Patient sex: M
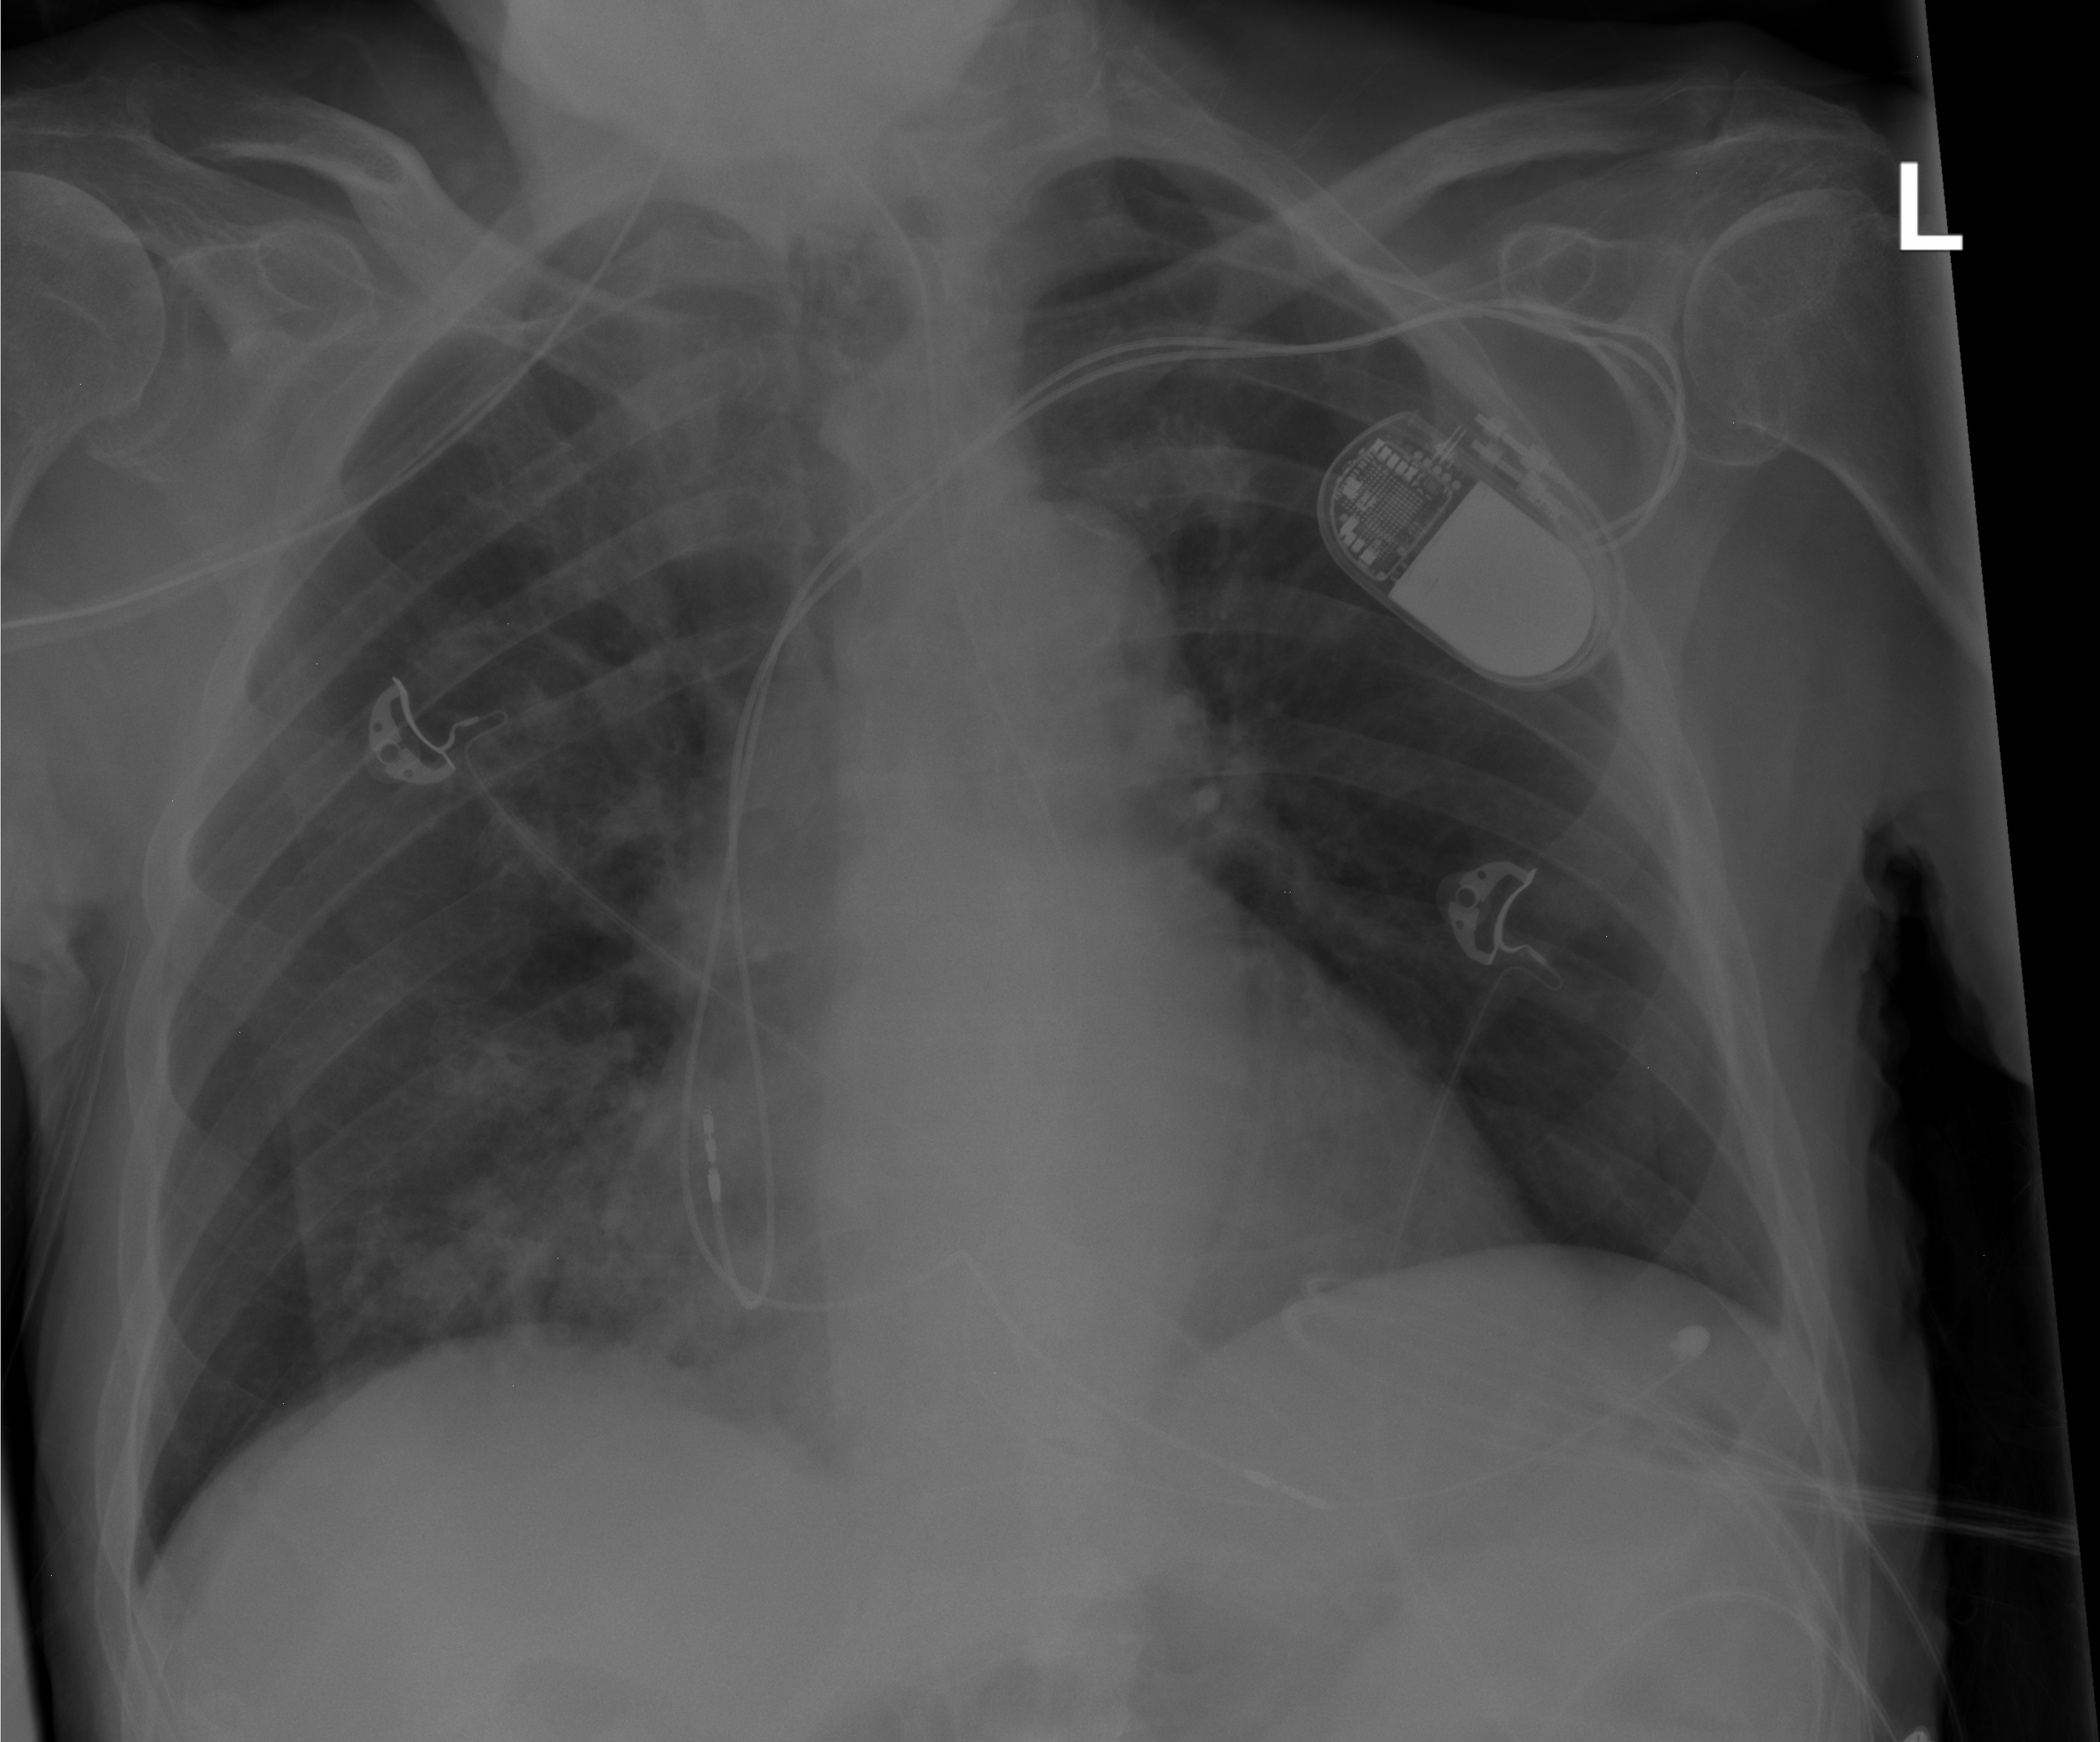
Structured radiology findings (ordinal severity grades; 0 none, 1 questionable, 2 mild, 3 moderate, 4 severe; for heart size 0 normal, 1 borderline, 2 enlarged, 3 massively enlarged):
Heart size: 2
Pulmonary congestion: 0
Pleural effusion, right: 0
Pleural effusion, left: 0
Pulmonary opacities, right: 3
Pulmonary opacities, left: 0
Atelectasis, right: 0
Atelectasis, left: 0